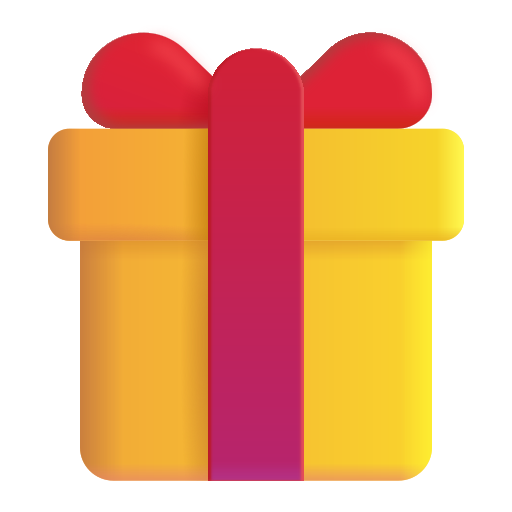
wrapped gift color